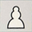
Piece: wP